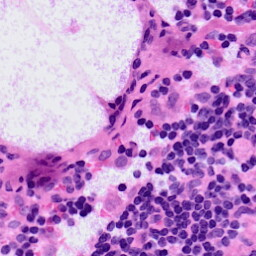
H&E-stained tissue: LymphNode